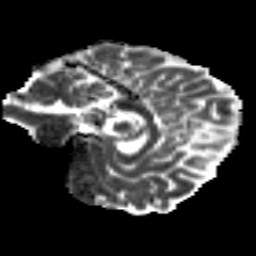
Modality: MD
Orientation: sagittal
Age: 33
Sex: female
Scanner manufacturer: siemens
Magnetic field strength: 3 T
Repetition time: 8.8 s
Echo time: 0.085 s